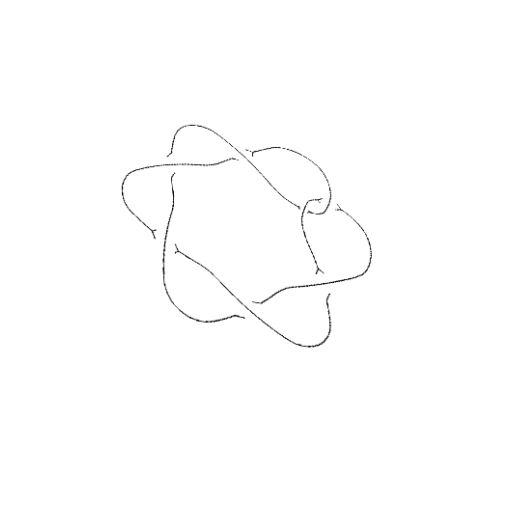
Crossing number: 7